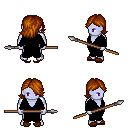
a pixel art fantasy rpg character, male body template, dark elf, purple skin, black robe, gold greaves, brunette swoop hairstyle, brown slippers, spear, four views (front, back, left, right), 2x2 character sprite sheet, small pixel art, hard edges, no anti-aliasing